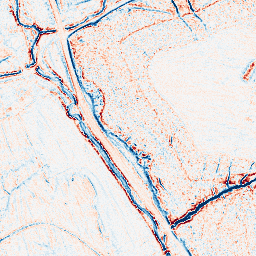
Category: edge_preserving
Decomposition family: anisotropic_diffusion
Decomposition parameters: iterations: 10
kappa: 50
gamma: 0.1
Upsampling method: cubic_catmull_rom
Upsampling parameters: scale: 4
Upsampling scale: 4